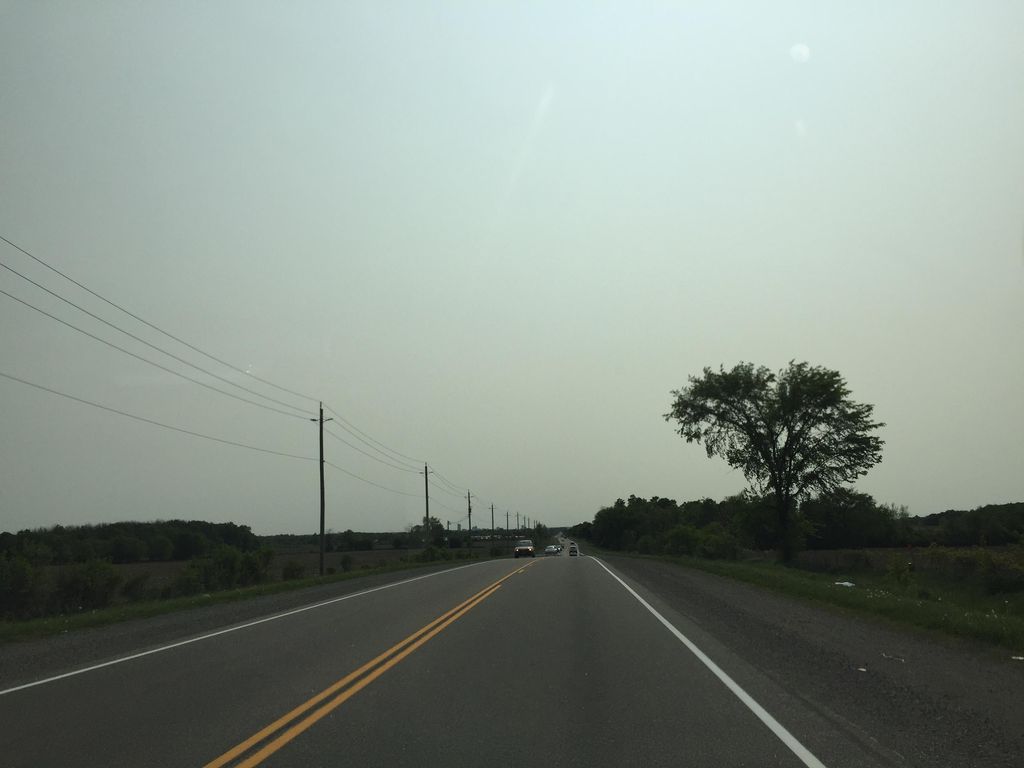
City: kitchener-waterloo